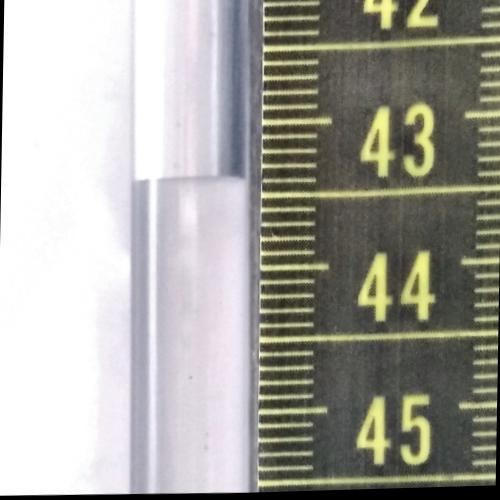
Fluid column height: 43.4 cm